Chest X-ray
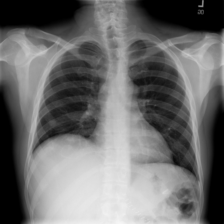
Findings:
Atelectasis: negative
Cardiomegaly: negative
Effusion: negative
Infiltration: negative
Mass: negative
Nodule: negative
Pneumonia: negative
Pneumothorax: negative
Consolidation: negative
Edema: negative
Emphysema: negative
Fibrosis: negative
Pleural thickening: negative
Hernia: negative